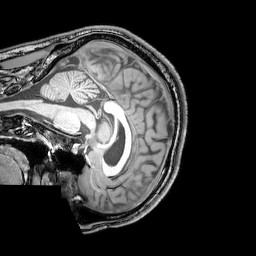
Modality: T1w
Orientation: sagittal
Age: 24
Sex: male
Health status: healthy
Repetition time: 0.081 s
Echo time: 0.037 s